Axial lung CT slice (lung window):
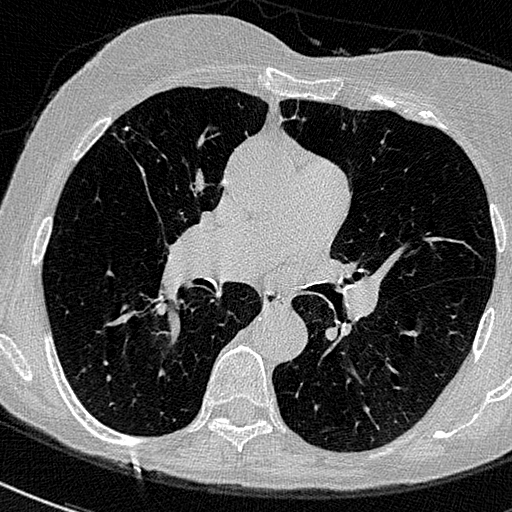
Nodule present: no